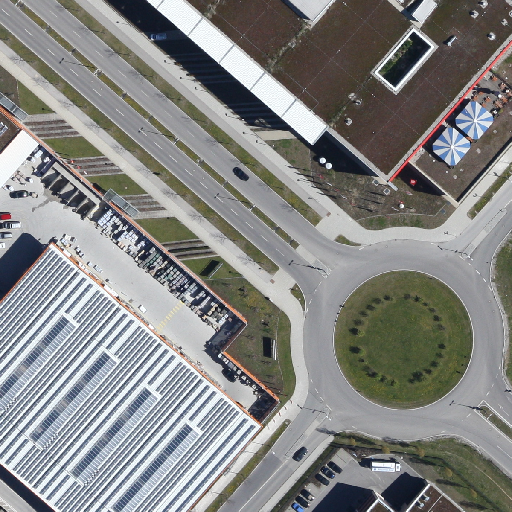
Referring expression: light-duty vehicle in the parking area